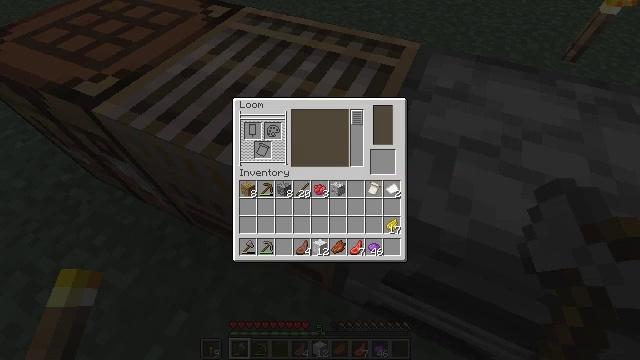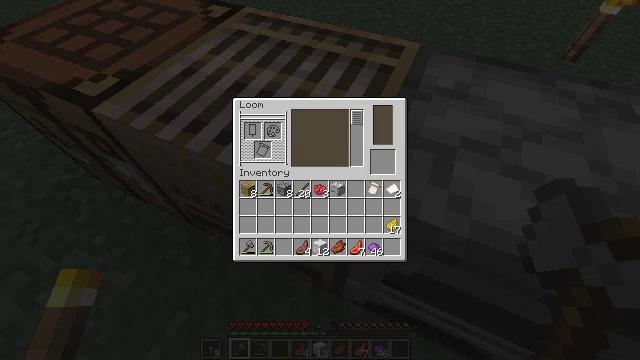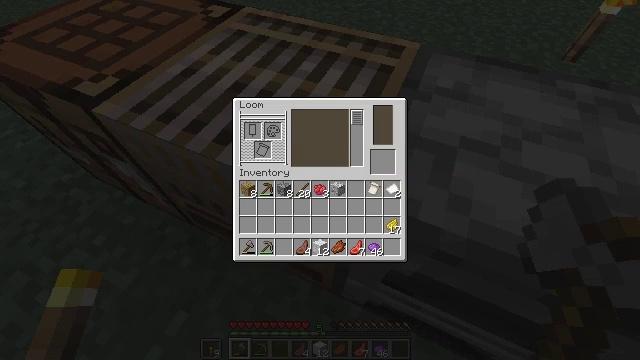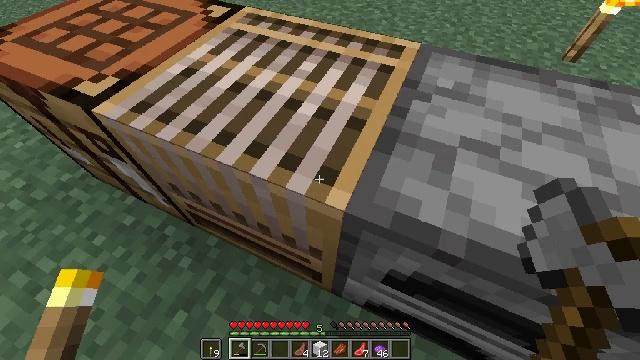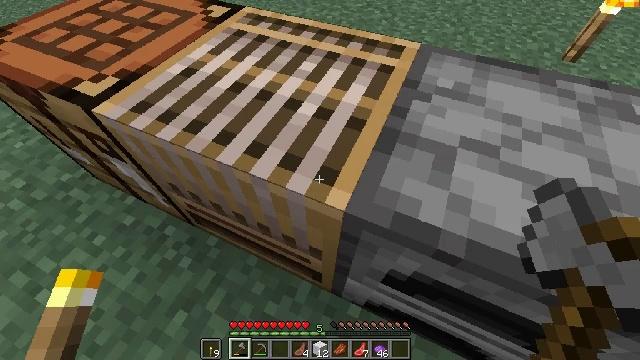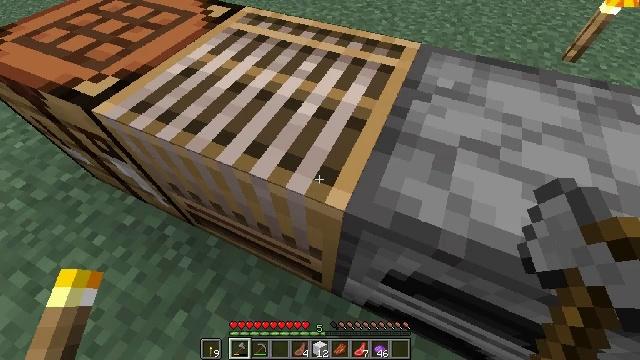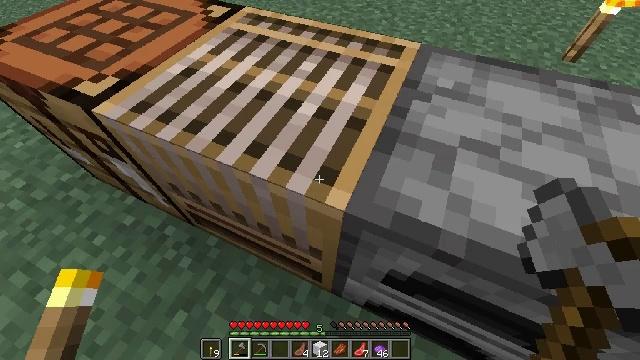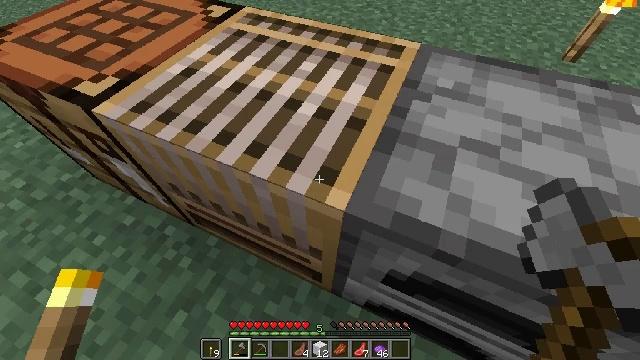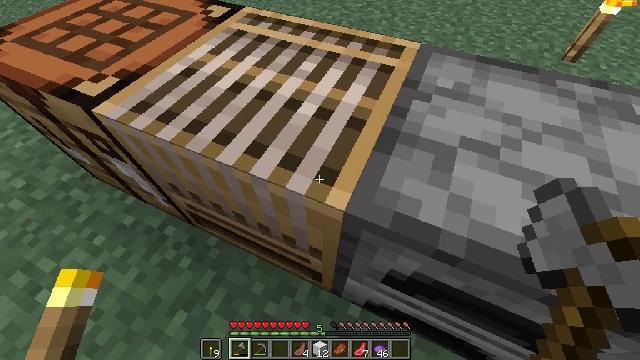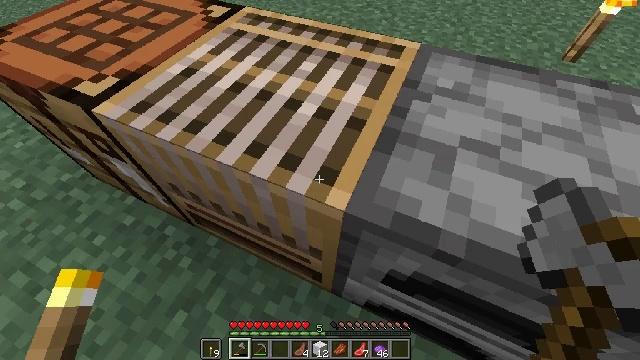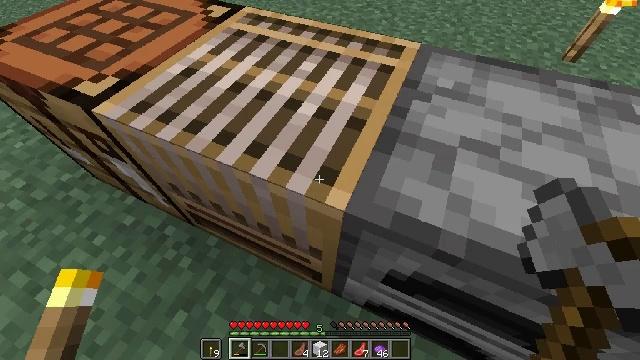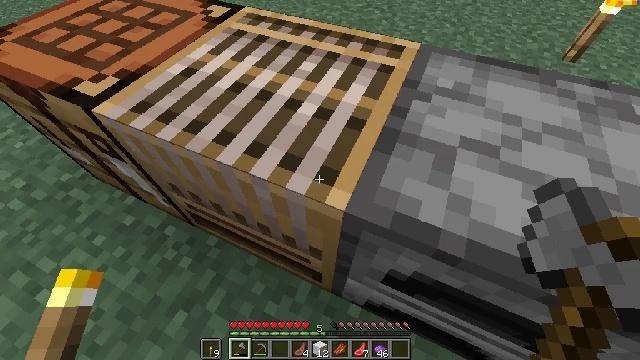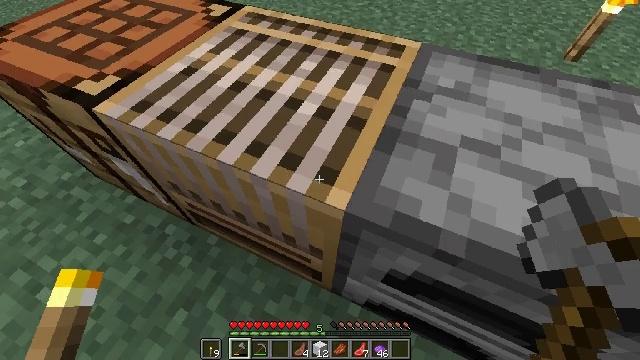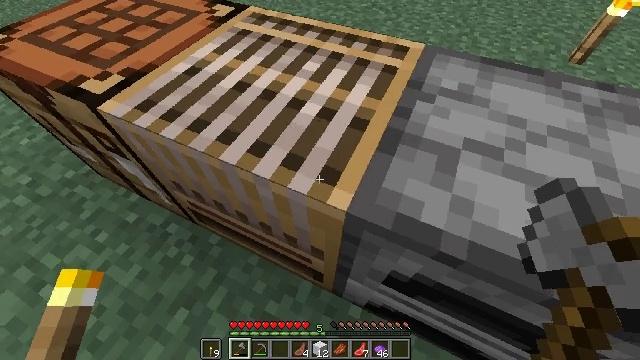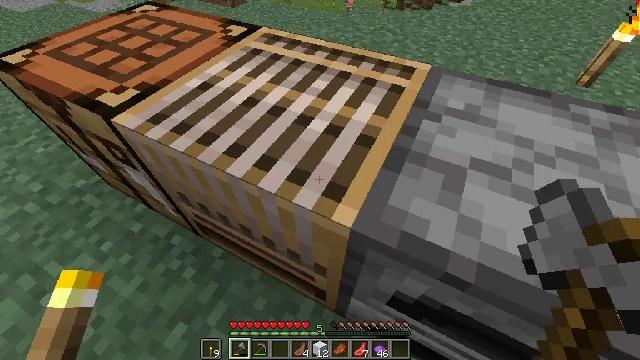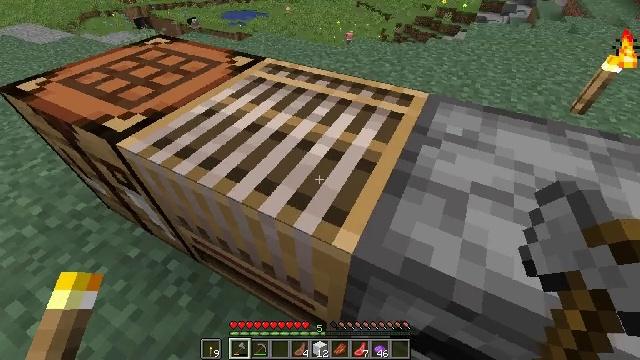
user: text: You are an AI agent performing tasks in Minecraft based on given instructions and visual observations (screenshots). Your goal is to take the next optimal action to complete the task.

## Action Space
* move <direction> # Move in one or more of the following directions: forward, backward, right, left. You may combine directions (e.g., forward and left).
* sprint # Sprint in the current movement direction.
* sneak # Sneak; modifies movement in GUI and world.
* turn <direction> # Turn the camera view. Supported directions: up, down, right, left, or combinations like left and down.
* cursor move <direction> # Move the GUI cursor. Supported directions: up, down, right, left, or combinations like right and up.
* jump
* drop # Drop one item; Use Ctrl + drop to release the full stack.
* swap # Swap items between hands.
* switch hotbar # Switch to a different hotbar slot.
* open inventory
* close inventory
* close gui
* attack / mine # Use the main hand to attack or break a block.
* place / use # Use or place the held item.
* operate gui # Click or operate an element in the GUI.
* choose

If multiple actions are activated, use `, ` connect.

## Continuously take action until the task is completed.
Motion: motion action
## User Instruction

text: Craft purple wool.
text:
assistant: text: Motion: no_op
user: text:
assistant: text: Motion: no_op
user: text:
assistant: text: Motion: no_op
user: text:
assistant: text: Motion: close gui
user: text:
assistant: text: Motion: no_op
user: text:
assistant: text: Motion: no_op
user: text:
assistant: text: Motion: no_op
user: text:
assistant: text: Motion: no_op
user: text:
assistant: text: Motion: no_op
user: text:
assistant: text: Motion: no_op
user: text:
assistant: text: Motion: no_op
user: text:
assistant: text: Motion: no_op
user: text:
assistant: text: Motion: no_op
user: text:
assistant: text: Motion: turn left and up
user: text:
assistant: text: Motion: turn up
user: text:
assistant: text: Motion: turn left and up
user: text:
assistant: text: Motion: turn left and up
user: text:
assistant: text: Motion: turn left and up
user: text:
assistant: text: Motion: turn left
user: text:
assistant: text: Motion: move forward
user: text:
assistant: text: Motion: move forward and move left, turn right and down
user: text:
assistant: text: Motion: move forward and move left, turn right and down
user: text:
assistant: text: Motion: move forward and move left, turn right
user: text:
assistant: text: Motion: turn right and down
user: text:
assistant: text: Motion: turn right
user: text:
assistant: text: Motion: no_op
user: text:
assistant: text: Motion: no_op
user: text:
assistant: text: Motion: no_op
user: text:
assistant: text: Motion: no_op
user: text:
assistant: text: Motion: turn left